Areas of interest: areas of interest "Sport and cultural"
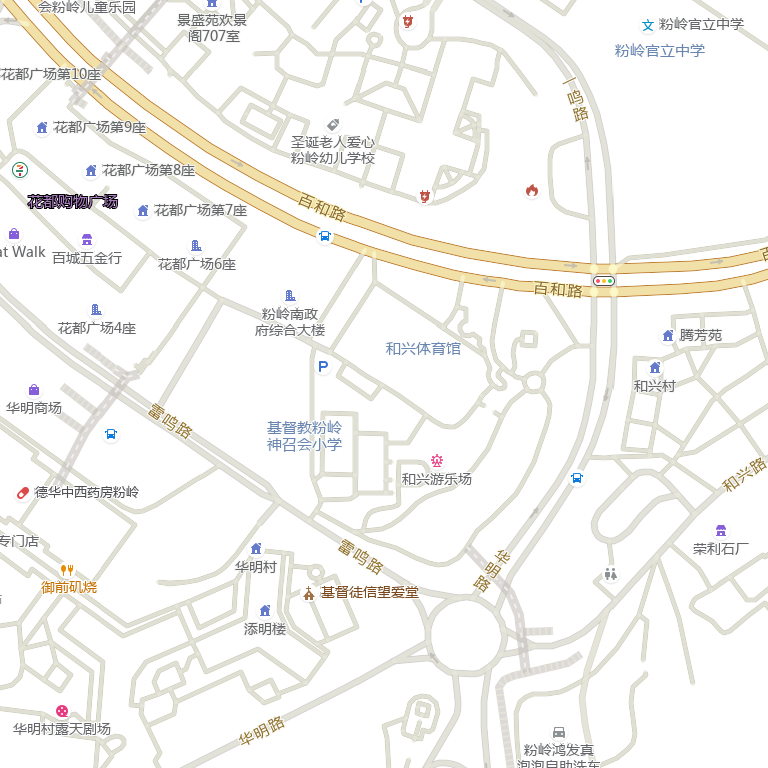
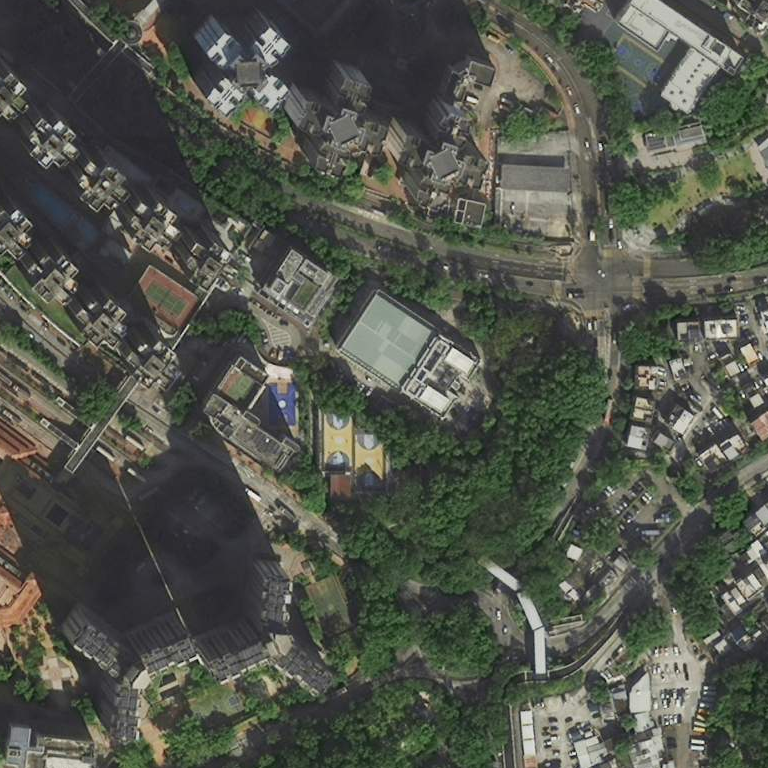